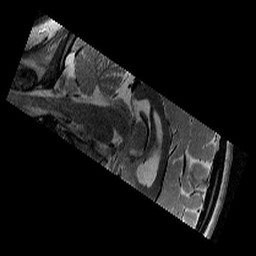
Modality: T2w
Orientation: sagittal
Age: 11
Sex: female
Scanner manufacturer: siemens
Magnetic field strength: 3 T
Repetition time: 9.23 s
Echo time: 0.067 s